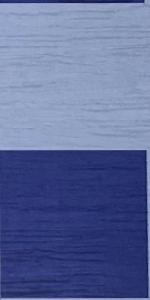
Label: Empty